Question: I am using jqgrid for listing and basic crud operations. On one of the pages there are many nullable fields present on the form. When some values are left blank when adding the entity, it saves those fields in db with null (which is fine). But when same field is edited in jqgrid edit popup, textboxes for these fields contain . How can I solve this problem
below figure is the update dialog that appears when I click a row in grid and select edit

I don't have jqgrid.editform.js but the code Oleg mentioned was directly present in jquery.JQGrid.min.js. I removed the lines and now that code looks like
'''
switch(C[G].edittype)
{
case "password":
case "text":
case "button":
case "image":
case "textarea":
if(A=="&nbsp;"||A=="&#160;"||(A.length==1 && A.charCodeAt(0)==160)) {
A = "";
alert("here");
}
alert(A);
a("#"+r,"#"+v).val(A);
break;
case "select":
'''
I have put two alert messages to check if the code path is executed but I found no alert when running the page. What could be wrong here.
Thanks
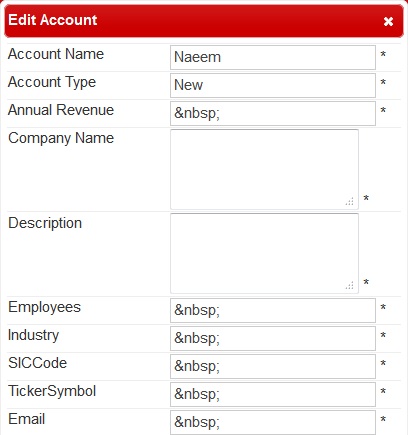
Answer: I suppose you should just use the corresponding <URL> option to solve the problem:
'''
editoptions: {NullIfEmpty: true}
'''
: If I understand correctly your problem now you can use 'beforeSubmit' or 'onclickSubmit' callback of form editing to or to delete all empty values from the 'postdata' parameter. You can for example use 'for-in' loop to enumerate all properties of 'posdata'. If the value of some parameter is empty you can use 'delete' to remove the property or use '= null' to change empty string to 'null'. In both cases you should have 'null' as the values of empty editing values.
: The version 3.6.5 which you use is really . Fortunately I have the version of jqGrid in my archive. I hope that the reason of your problem is bug in the old version of the code. If you use non-minimized version of jqGrid you can open 'grid.formedit.js' file and remove lines 832-833:
'''
$("#"+nm,"#"+fmid).val(tmp);
break;
'''
between 'case "image":' and 'case "textarea":'. The code should look like in the current version of jqGrid: see <URL>;break;' which is directly after 'case "button":case "image":' and before 'case "textarea":'.